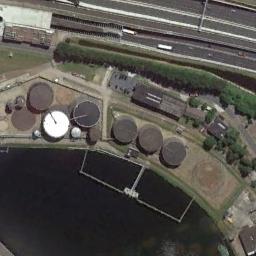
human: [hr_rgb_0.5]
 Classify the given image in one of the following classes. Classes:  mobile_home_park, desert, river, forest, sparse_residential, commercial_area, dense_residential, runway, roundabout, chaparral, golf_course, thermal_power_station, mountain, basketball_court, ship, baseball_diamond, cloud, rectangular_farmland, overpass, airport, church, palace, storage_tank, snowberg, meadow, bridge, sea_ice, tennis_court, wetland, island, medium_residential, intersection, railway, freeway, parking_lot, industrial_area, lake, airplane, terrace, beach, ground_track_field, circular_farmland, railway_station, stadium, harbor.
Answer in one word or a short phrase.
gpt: storage_tank